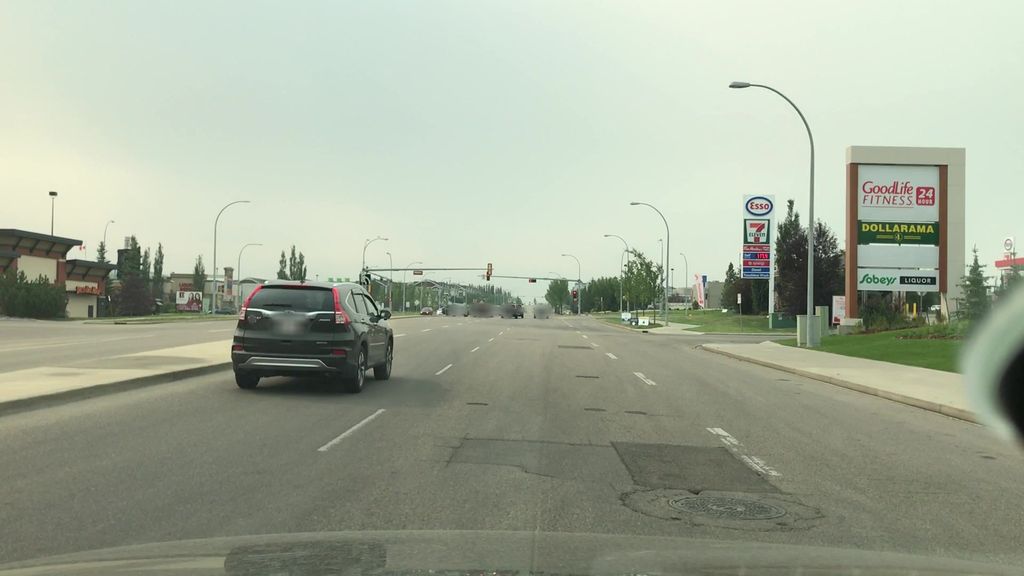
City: edmonton